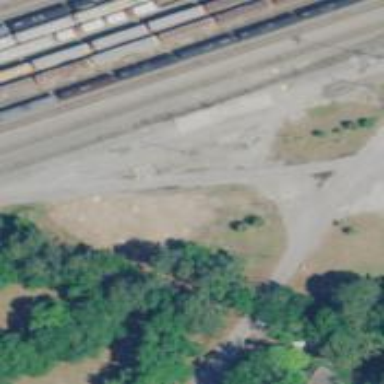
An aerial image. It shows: Railway yard for manifest purposes.